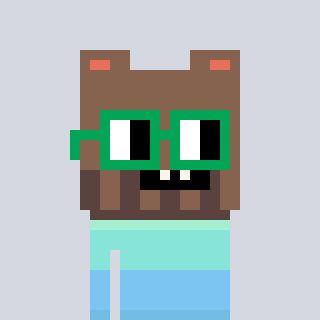
a pixel art character with square green glasses, a bear-shaped head and a grayscale-colored body on a cool background